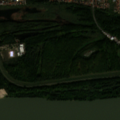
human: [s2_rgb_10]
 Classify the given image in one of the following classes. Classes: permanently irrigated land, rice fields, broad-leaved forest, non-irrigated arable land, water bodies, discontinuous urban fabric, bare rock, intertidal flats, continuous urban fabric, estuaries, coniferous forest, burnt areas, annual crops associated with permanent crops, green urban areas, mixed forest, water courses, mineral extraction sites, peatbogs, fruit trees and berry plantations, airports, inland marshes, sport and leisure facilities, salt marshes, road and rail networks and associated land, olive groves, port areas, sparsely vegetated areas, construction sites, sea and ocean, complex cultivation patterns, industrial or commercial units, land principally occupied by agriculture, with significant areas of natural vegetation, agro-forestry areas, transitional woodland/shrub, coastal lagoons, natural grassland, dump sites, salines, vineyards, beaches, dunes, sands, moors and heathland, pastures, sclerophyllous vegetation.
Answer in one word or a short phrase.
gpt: discontinuous urban fabric, transitional woodland/shrub, inland marshes, water courses